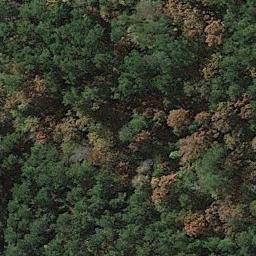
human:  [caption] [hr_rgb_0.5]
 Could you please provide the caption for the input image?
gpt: This is a dense forest .

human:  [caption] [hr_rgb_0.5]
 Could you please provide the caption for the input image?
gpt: The forest has a lot of dense dark green trees and some yellow trees mixed with green trees .

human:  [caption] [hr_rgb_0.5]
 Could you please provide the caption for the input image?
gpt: Many trees with brown and green leaves are in a forest .

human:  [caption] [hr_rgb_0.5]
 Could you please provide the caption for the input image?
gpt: The forest is consist of yellow and green trees .

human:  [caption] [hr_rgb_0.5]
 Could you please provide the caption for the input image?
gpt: A dense forest with many green trees and some brown trees .